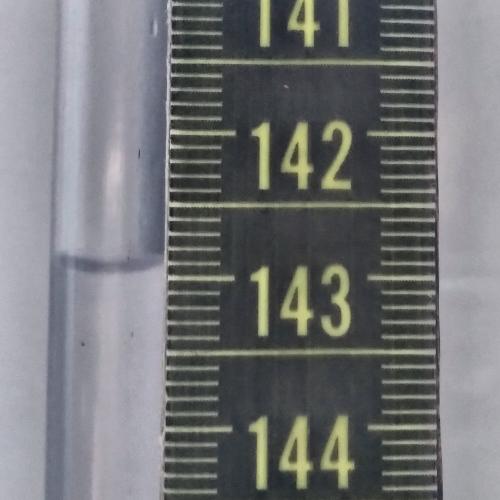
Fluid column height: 142.9 cm